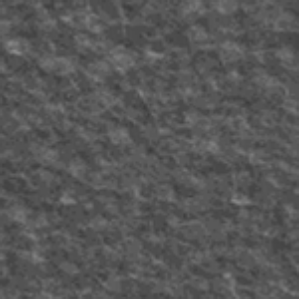
Label: frost